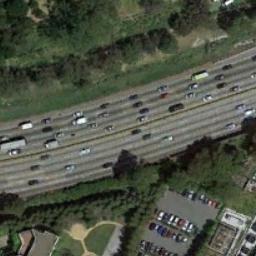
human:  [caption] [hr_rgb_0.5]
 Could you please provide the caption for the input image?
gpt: There are large green forests around the freeway, There are many cars on the freeway, And many cars are parked in the open space beside the freeway .

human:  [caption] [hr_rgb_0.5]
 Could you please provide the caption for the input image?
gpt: The freeway is between the parking lot and some trees .

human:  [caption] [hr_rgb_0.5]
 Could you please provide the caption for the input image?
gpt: There are many cars on the lower left side of the highway .

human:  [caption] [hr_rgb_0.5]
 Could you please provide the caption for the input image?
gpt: A freeway with a small bend is a forest on one side and on the other side are some trees and a parking lot .

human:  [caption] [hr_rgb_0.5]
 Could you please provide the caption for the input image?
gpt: There are some green trees and a parking lot beside the freeway .